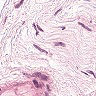
Metastatic tissue present: no